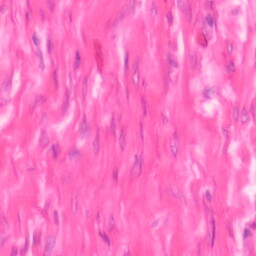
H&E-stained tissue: Colon